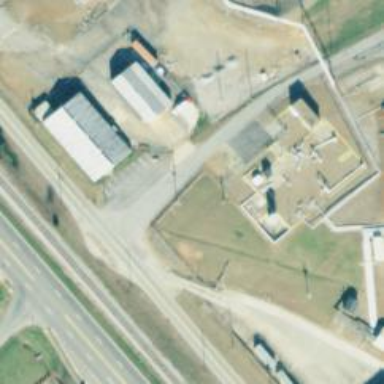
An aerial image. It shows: Fenced substation used for measurement purposes.